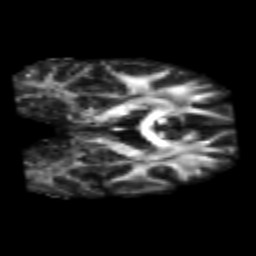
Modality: FA
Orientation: coronal
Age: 38
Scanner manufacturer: philips
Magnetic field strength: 3 T
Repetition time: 7.767 s
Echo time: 0.1224 s